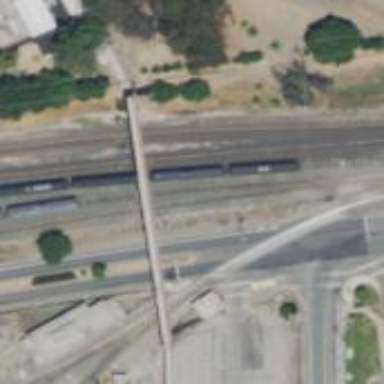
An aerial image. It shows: Railway siding for service.